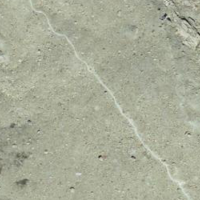
EUNIS habitat code: 48
Species observed at this site:
Oenanthe oenanthe
Pyrrhocorax graculus
Geum reptans